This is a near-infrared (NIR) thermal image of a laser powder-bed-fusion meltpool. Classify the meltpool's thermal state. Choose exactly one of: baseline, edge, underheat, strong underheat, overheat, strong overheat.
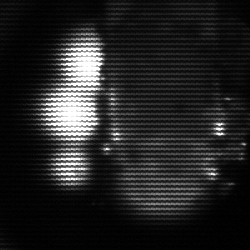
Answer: strong underheat